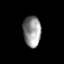
Tissue: lung
Cell type: Epithelial cells
Senescence score: 0.2303
Nuclear area (px): 538
Mean DAPI intensity: 144.604